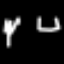
Label: fork